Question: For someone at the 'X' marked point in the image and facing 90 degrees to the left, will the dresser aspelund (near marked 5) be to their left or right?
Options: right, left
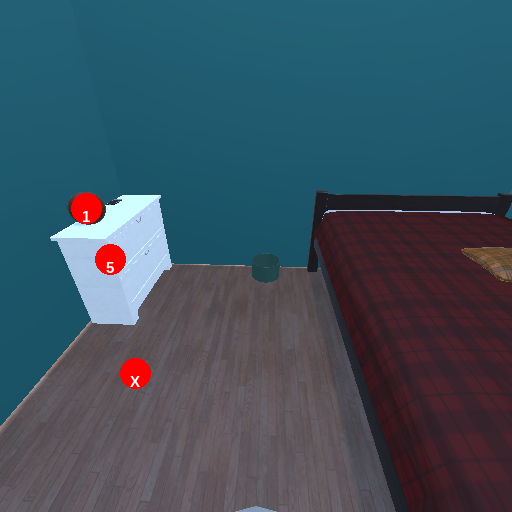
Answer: right